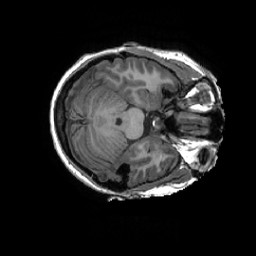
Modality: T1w
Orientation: axial
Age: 28
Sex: female
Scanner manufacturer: ge
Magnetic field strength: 3 T
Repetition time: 0.007348 s
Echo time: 0.003036 s